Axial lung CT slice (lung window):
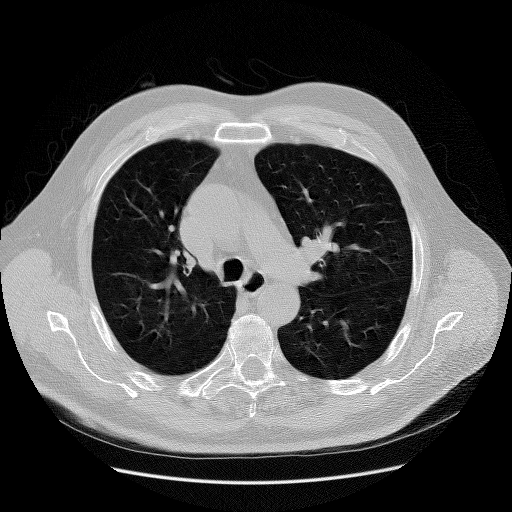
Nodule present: no